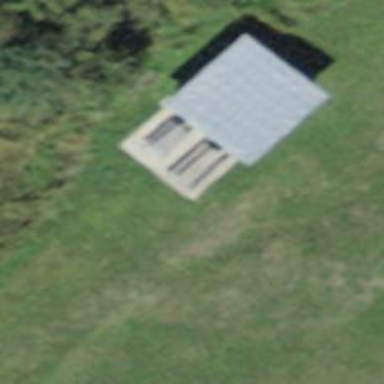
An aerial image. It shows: Picnic table located in leisure land area.